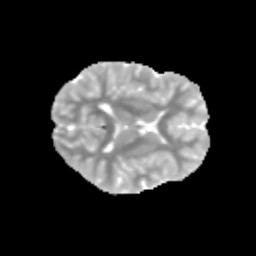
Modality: MD
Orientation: axial
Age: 10
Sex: female
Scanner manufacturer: siemens
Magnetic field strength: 3 T
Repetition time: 3.8 s
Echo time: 0.07 s